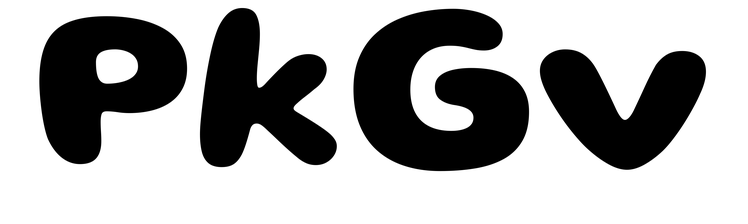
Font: Gluten_Bold